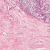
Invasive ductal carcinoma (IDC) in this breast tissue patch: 0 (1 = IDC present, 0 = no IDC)